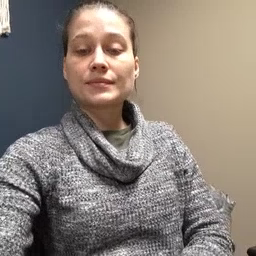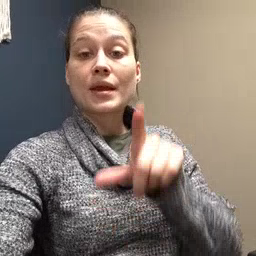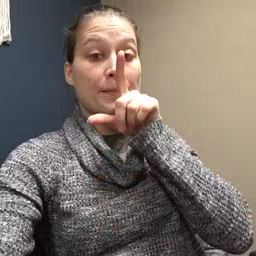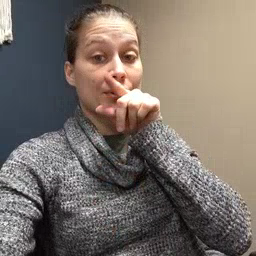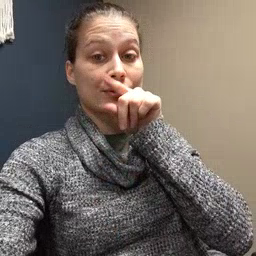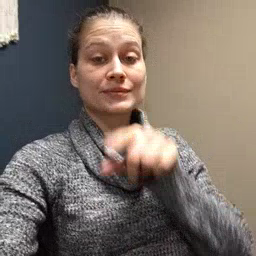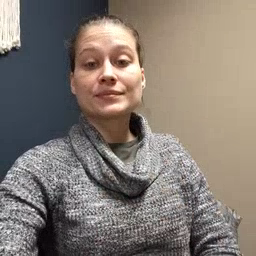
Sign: bird